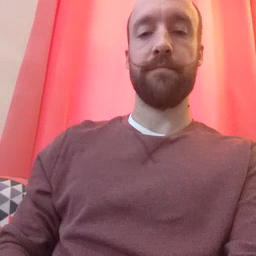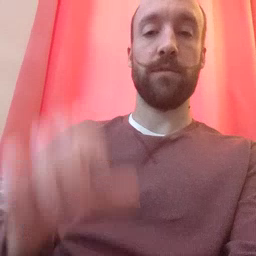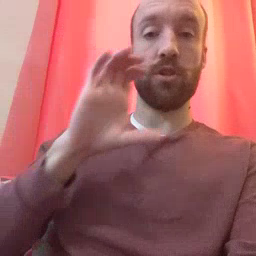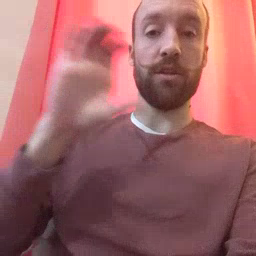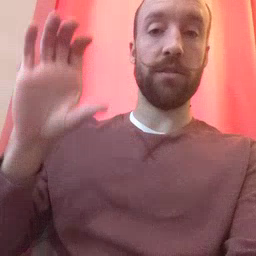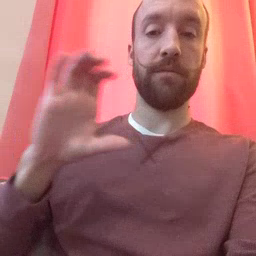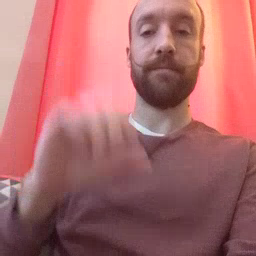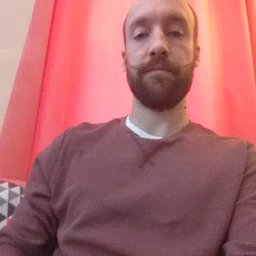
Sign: chocolate